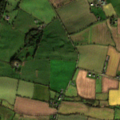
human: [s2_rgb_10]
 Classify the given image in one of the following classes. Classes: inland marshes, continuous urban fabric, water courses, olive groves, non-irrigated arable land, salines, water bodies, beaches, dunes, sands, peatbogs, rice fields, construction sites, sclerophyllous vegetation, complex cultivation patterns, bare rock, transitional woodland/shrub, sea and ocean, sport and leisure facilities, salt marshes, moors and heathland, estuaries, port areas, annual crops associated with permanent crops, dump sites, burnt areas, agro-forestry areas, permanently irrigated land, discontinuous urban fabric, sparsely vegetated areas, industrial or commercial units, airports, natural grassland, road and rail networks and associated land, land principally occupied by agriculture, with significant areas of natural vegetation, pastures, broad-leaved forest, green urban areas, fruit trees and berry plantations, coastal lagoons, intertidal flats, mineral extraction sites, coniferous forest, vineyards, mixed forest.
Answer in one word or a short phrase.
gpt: non-irrigated arable land, pastures, land principally occupied by agriculture, with significant areas of natural vegetation